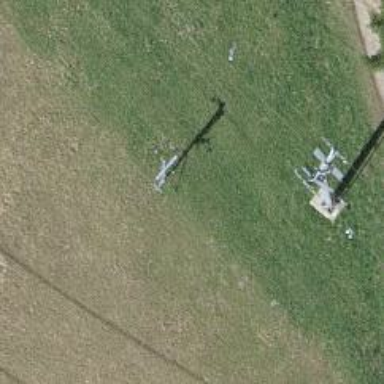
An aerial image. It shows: Pylon for aerialway.